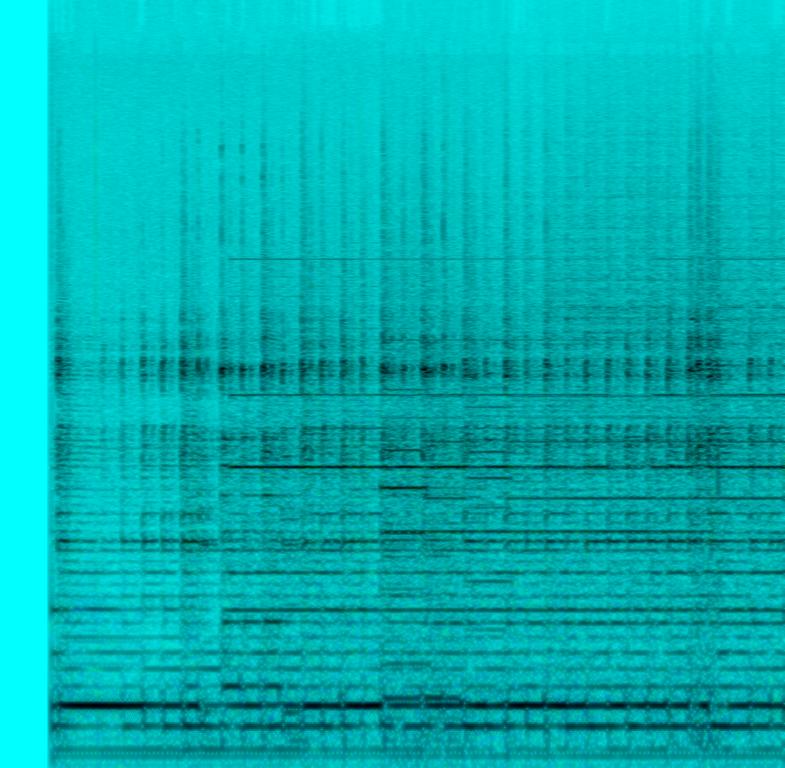
This song would be suitable as the soundtrack to a coming of age movie. It is an alternative rock/indie rock song which features a crunchy electric guitar progression as its main basis. There's a high pitched, sustained beeping tone in the background which almost sounds like it is part of an organ.